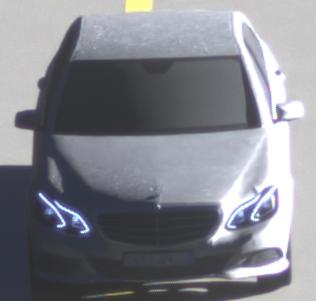
Make: Mercedes-Benz
Model: E 200
Detailed model: E-Class (212) Limousine
Model produced from: 2013/04
Model produced until: 2015/10
Doors: 4
Color: white
Road condition: wet road
Daytime: sunrise or sunset
Contrast: medium contrast